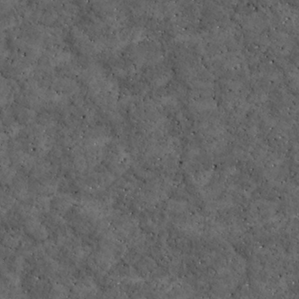
Label: non_frost